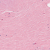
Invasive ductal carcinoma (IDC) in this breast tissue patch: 0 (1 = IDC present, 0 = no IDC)